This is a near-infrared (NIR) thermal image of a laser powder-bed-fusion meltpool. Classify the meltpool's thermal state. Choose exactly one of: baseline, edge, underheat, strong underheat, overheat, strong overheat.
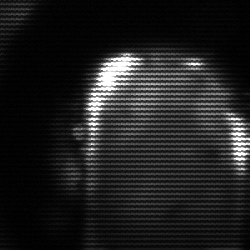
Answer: baseline